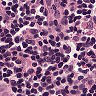
Metastatic tissue present: no